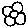
Label: flower